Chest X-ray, PA view. Patient: 52 years old, sex F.
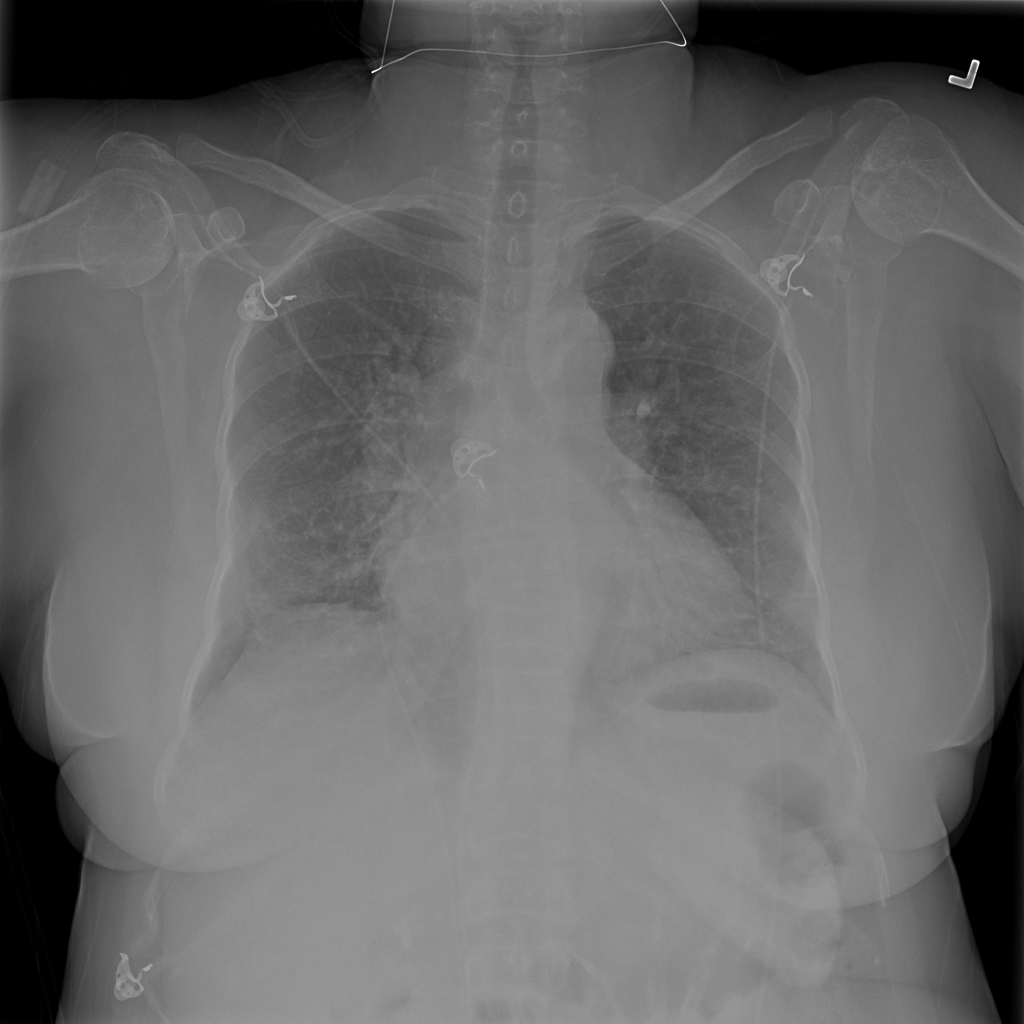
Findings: Cardiomegaly